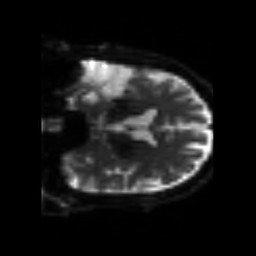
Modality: sbref
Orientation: coronal
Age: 58
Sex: male
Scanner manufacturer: siemens
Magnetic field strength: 3 T
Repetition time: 3.2 s
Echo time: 0.081 s